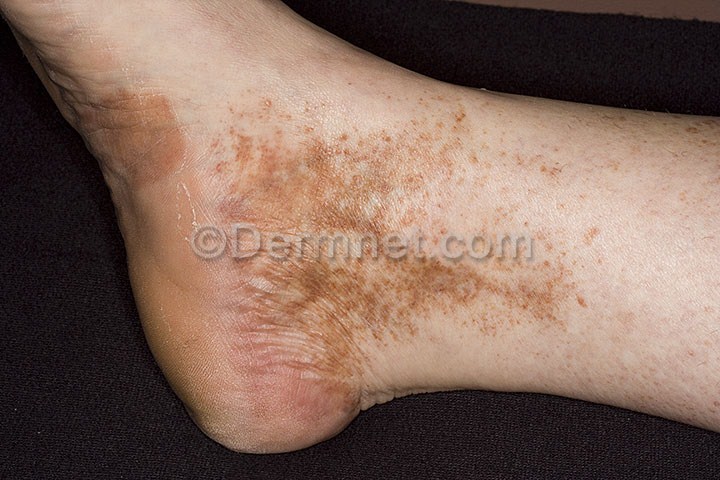
Disease: Vasculitis Photos